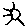
Label: sun